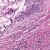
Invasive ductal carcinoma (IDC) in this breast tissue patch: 0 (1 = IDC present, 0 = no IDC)